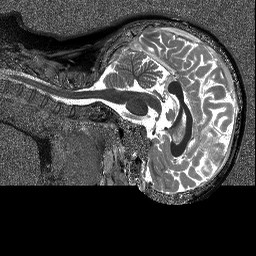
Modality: T1map
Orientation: sagittal
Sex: female